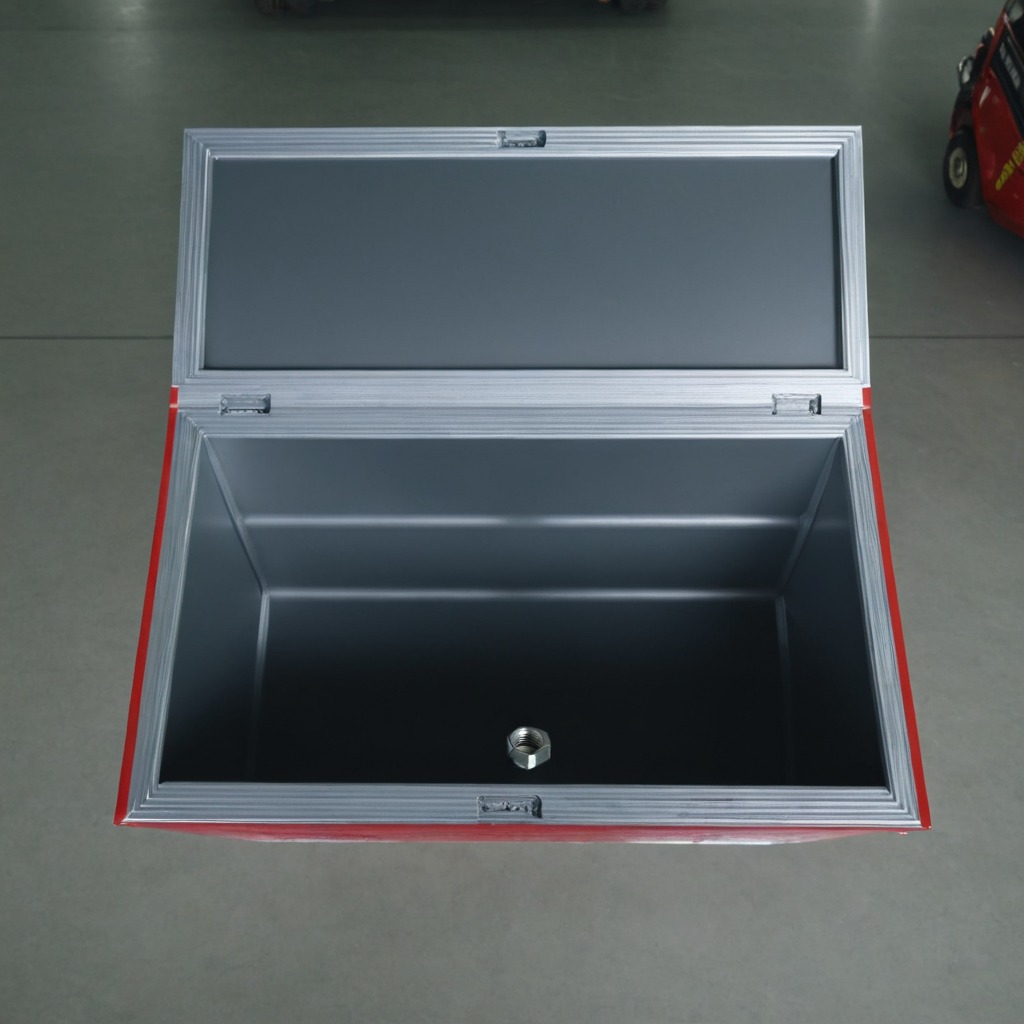
A metal nut is lying on the toolbox surface.